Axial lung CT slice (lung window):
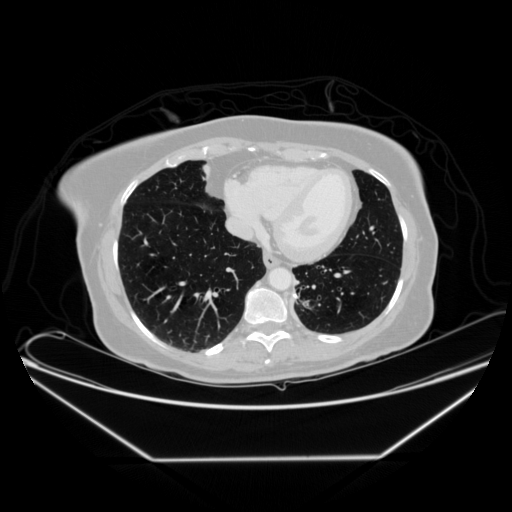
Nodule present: yes
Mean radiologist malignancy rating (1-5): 3.25